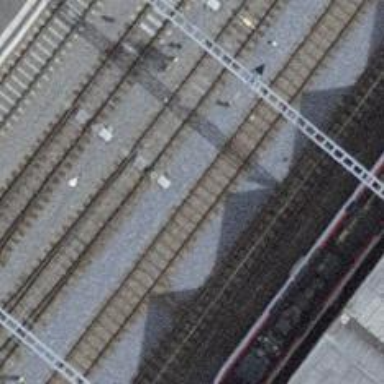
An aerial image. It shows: Railway switch.